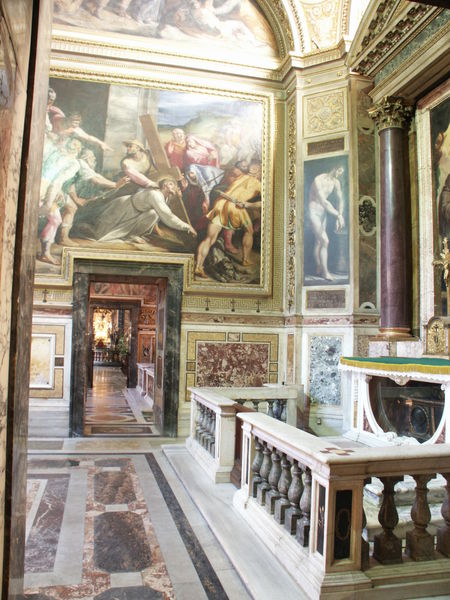
Titel: Ausstattung der zweiten Kapelle auf der Südseite von Il Gesù in Rom
Künstler: Pietro Gagliardi
Standort: Rom, Il Gesù (EU - I - Latium)
Schlagwörter: blau, gemälde, gott, grün, hell, licht, marmor, raum, säule, säulen, tür, gebäude, barock, stein, bild, öl, kirche, gold, decke, innen, farbig, türen, rundbogen, kuppel, wandgemälde, wandmalerei, stuck, durchgang, geländer, stufe, foto, gewölbe, kreuz, balustrade, knechte, räume, altar, hochaltar, christus, jesus, kreuzigung, fall, fresken, chor, kapelle, fresko, marmorboden, jünger, wandbild, vergoldung, supraporte, baluster, gemäde, passion, sebastian, kreuzweg, seitenaltar, geisel, fesselung, mormor, südalpin, kreurigung, je3sus